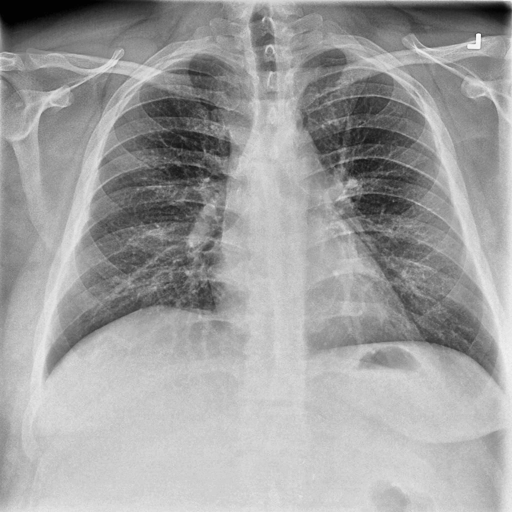
Finding: NORMAL